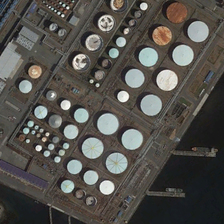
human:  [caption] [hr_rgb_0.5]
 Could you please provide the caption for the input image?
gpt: a lot of houses and trees are beside a lot of oil tanks .

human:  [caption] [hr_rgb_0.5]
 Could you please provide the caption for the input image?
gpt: a large number of different sizes of storagetanks on the road in a piece of land .

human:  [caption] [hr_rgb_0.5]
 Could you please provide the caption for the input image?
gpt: many silver gray storage tanks are near a river .

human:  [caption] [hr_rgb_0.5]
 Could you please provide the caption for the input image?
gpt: many silver gray storage tanks are near a river .

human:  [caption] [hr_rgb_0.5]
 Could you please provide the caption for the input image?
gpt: a large number of different sizes of storagetanks on the road in a piece of land .